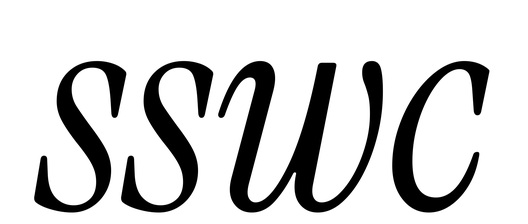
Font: InstrumentSerif-Italic